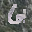
Label: 6